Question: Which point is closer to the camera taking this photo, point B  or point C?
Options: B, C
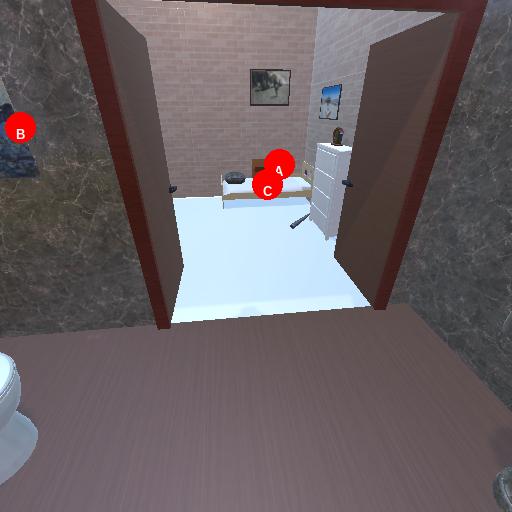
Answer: B